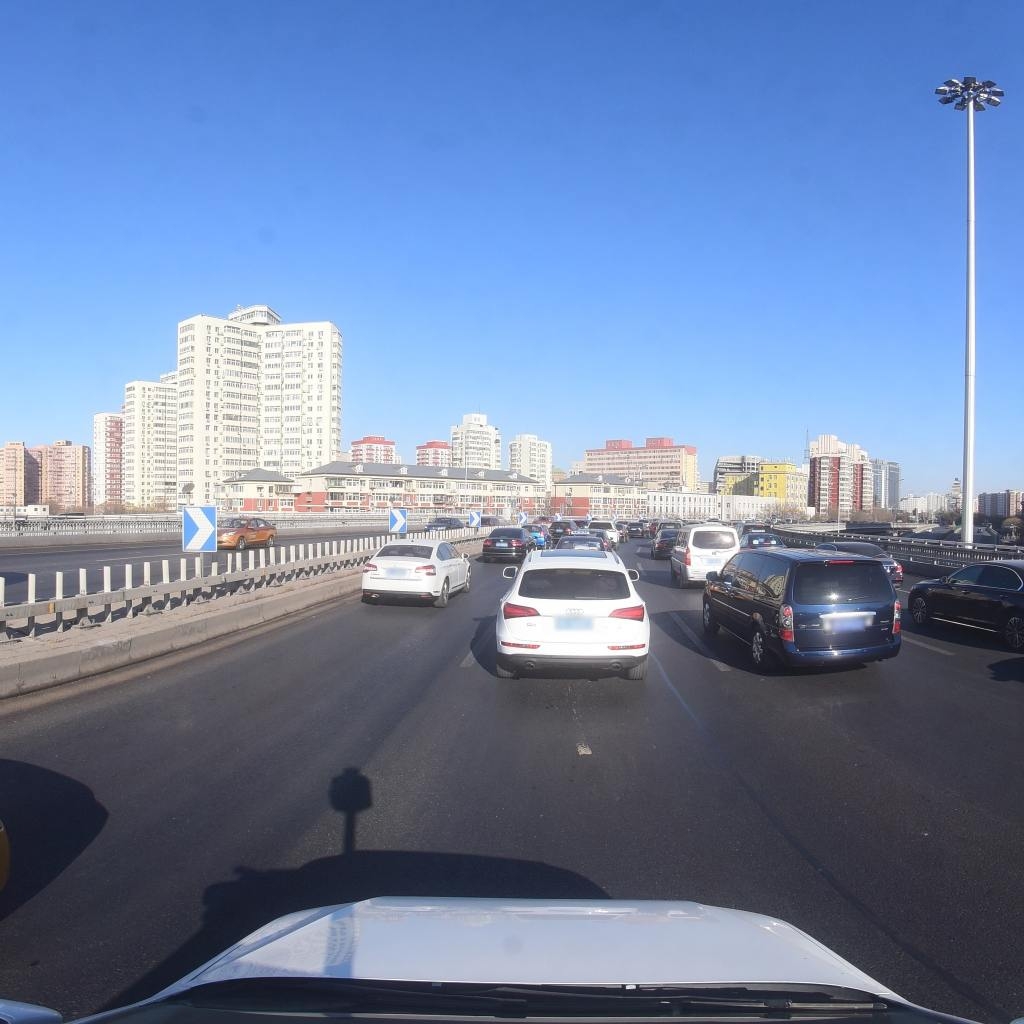
Region: Xicheng
Road damage annotations: longitudinal patch